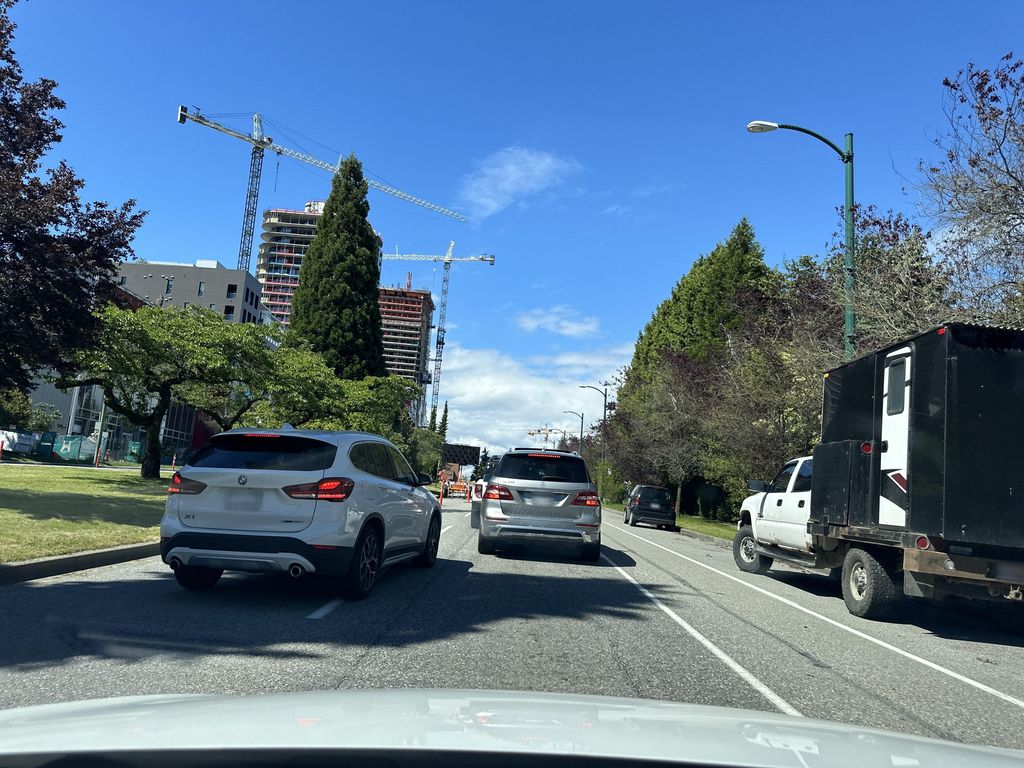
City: vancouver